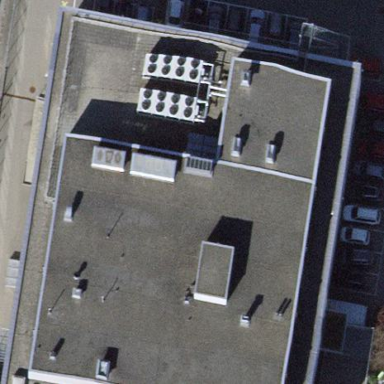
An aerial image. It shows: Commercial building.